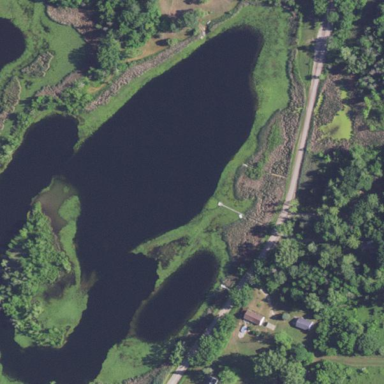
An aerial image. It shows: Lake with natural water.